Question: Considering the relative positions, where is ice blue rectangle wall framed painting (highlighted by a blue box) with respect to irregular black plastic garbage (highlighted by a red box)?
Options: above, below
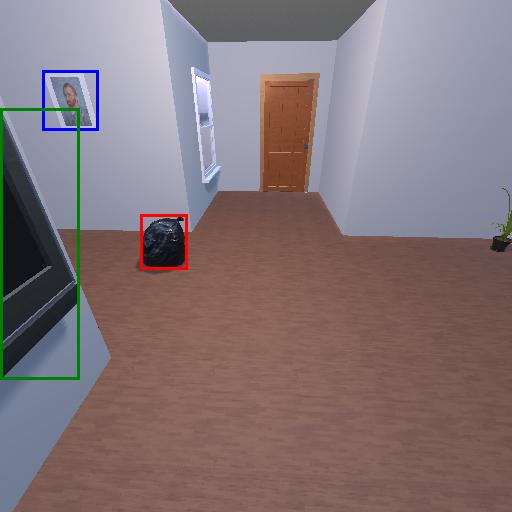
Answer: above